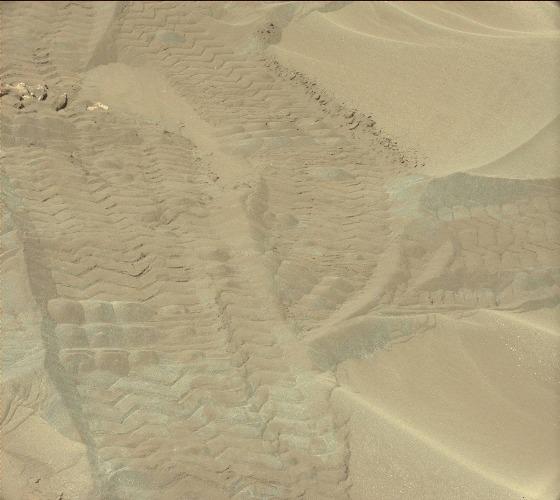
Terrain classes present: Gravel / Sand / Soil, Rock, Shadow, Track